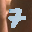
Label: 7